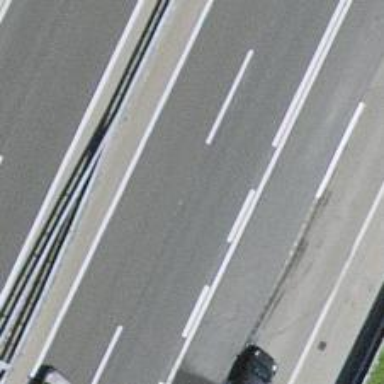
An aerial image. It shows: Asphalt motorway.